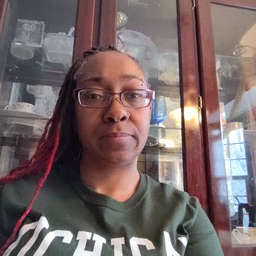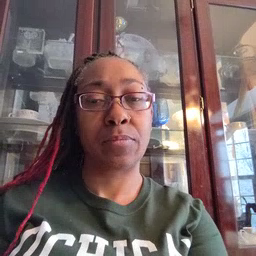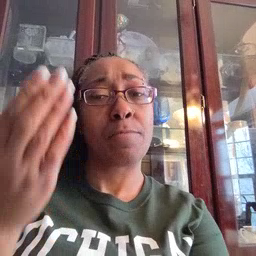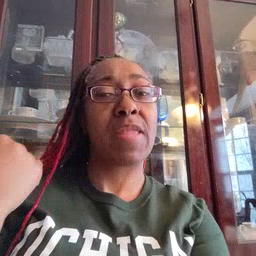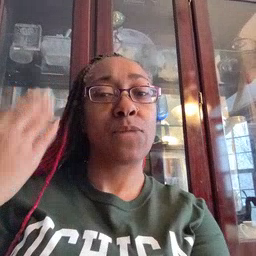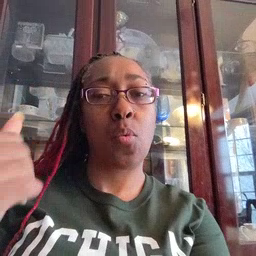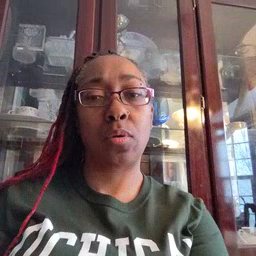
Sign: before